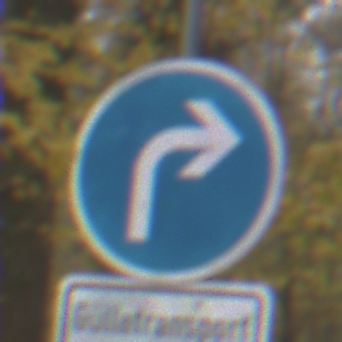
Verkehrszeichen: VorgeschriebeneFahrtrichtungRechts
Zusatzzeichen unten: BesondereFahrzeugeUndTransportgueter12
Umgebung: Outdoor, Nature
Tageszeit: MorningAfternoon
Wetter: Overcast
Licht: Natural
Jahreszeit: Autumn
Kontrast: LowContrast